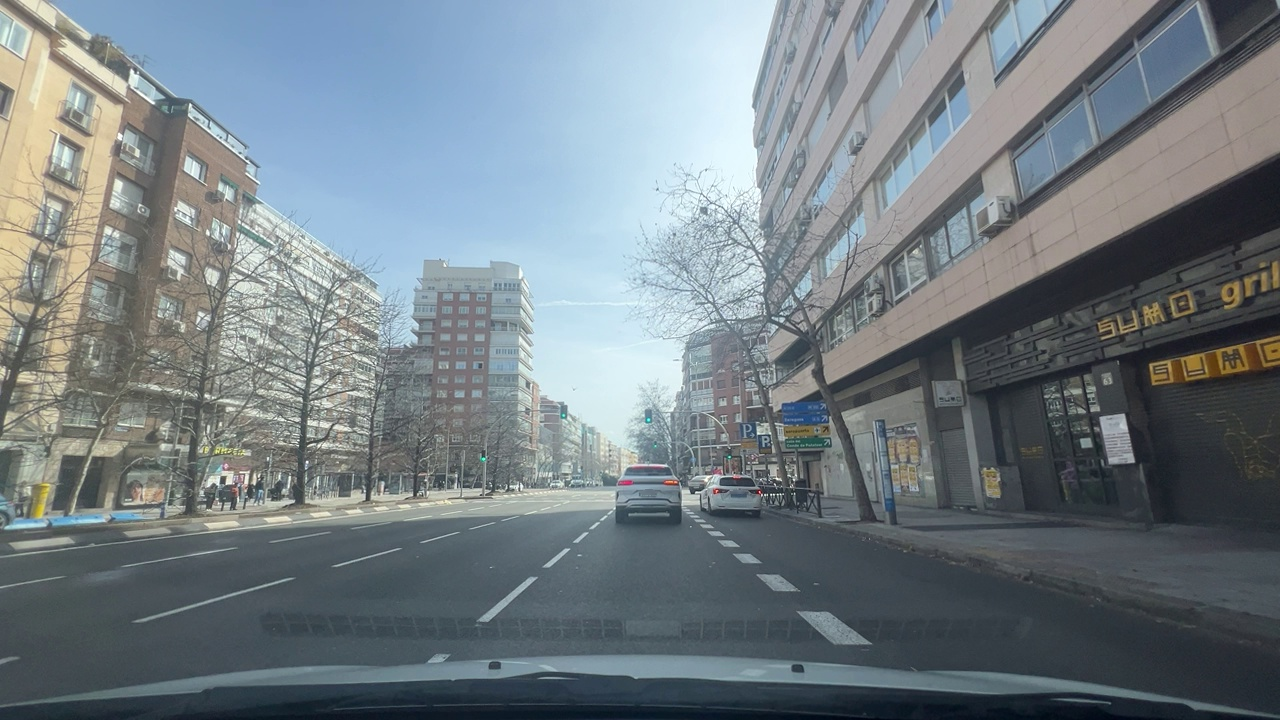
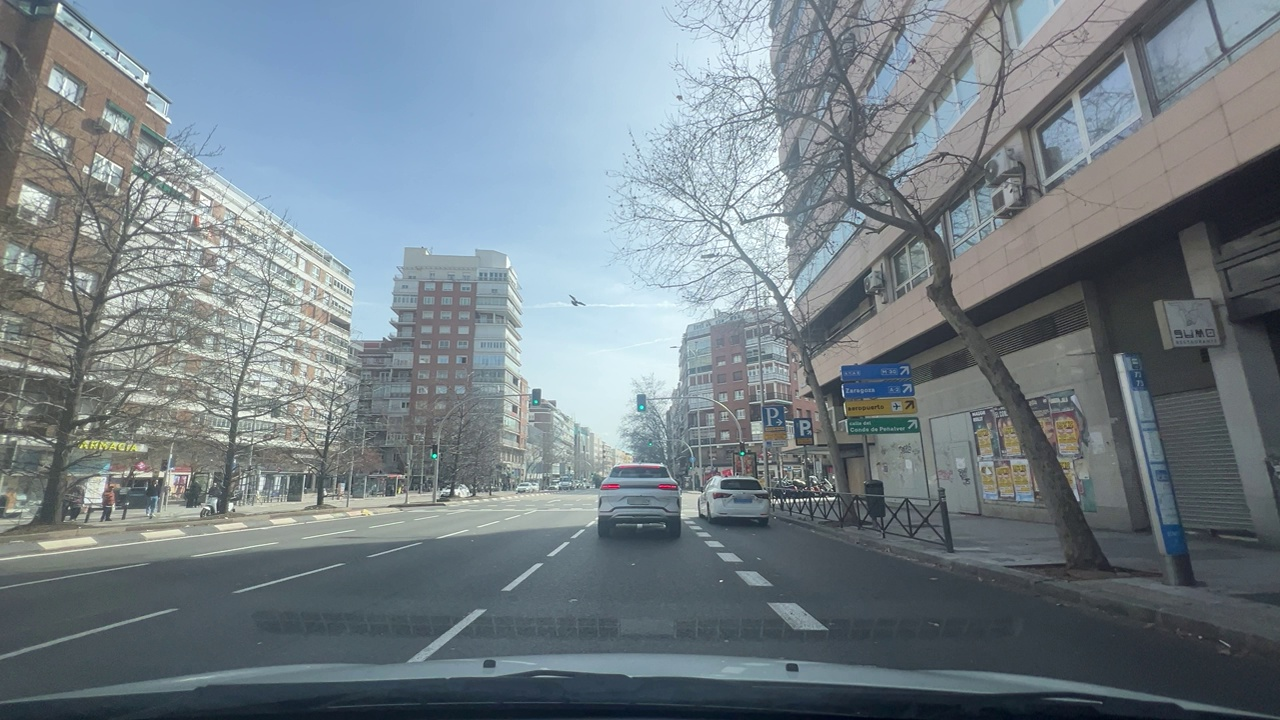
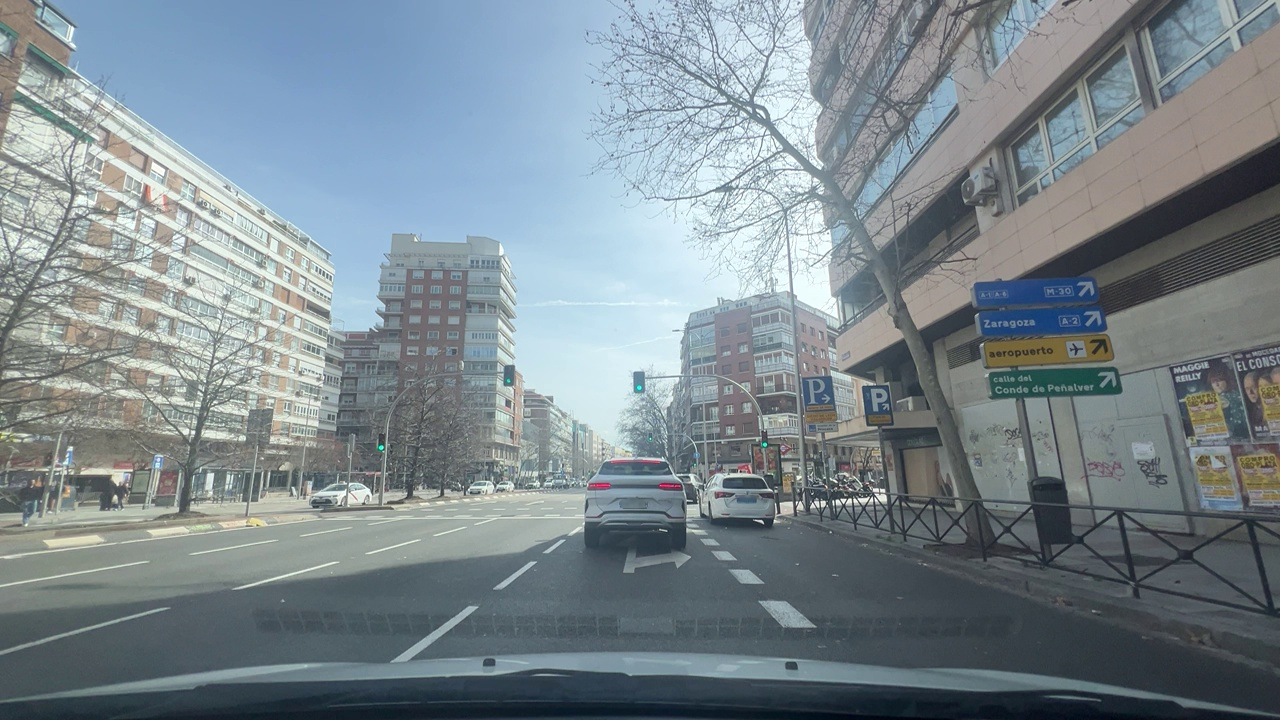
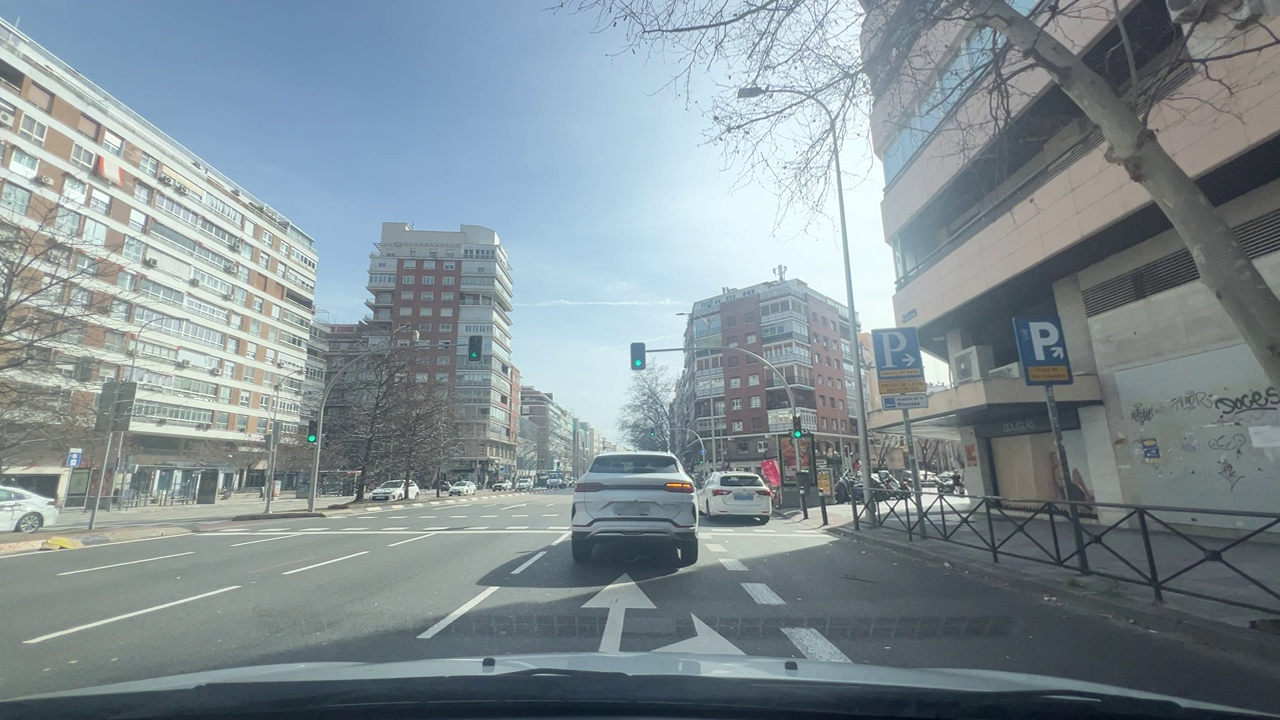
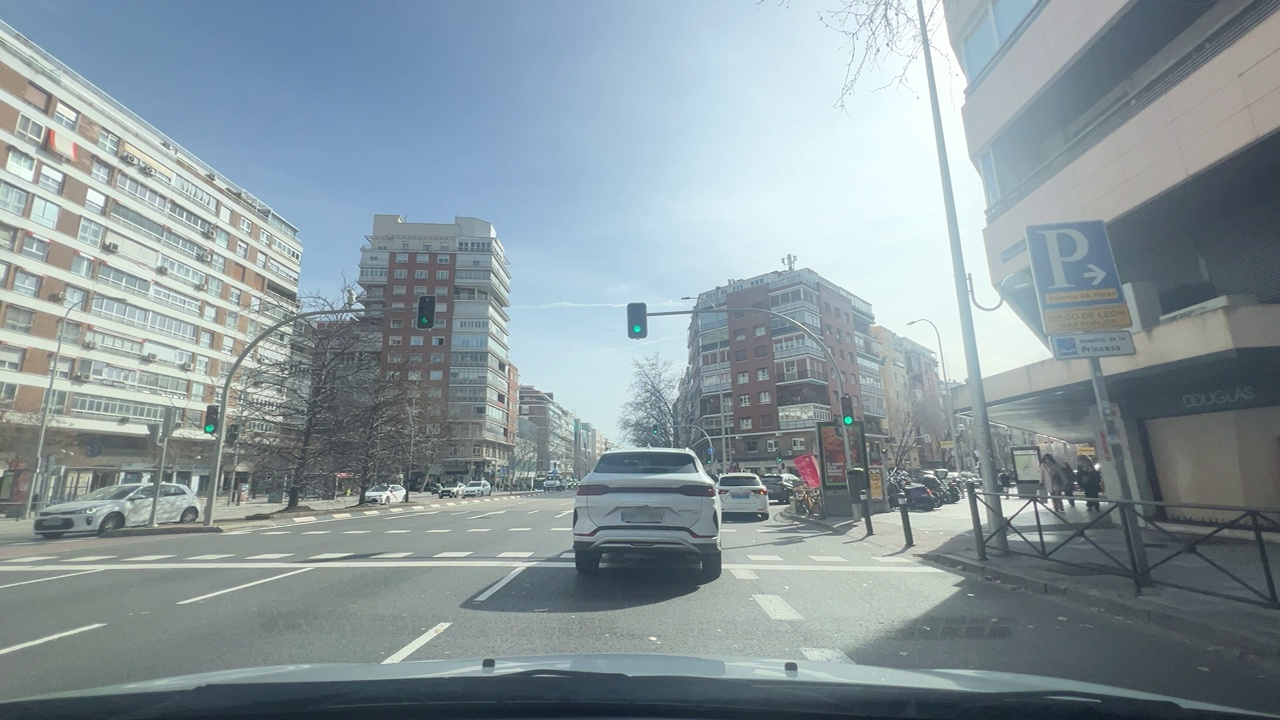
Situation: Leading braking
Question: Is there a vehicle directly ahead in the ego lane with brake lights on?
Answer: Yes
Reasoning: There is a white car in front of you with its brakes on and brake lights on because it is trying to turn right at an intersection. It also has its indicator on.

Situation: Leading braking
Question: Is the distance between the ego vehicle and the vehicle ahead decreasing?
Answer: Yes
Reasoning: Ego approaches the car in front as it brakes to turn right.

Situation: Leading braking
Question: Is either the ego vehicle or the leading vehicle stationary?
Answer: No
Reasoning: There is a white car in front of ego with its brakes on and brake lights on because it is trying to turn right at an intersection. It also has its indicator on. but it is driving

Situation: Leading braking
Question: Is the ego vehicle decelerating due to dense traffic or congestion ahead?
Answer: No
Reasoning: There is a white car in front of ego with its brakes on and brake lights on because it is trying to turn right at an intersection. It also has its indicator on. but it is driving